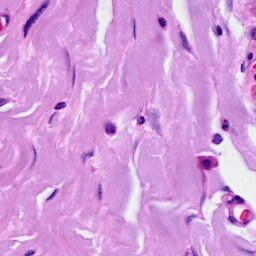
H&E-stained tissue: Breast